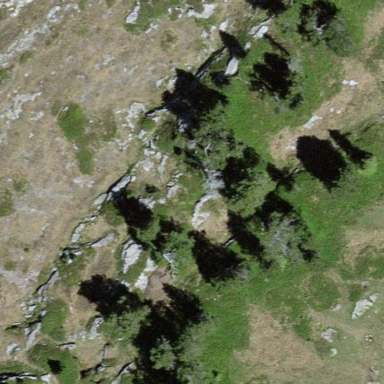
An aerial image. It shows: Patch of scrub vegetation.